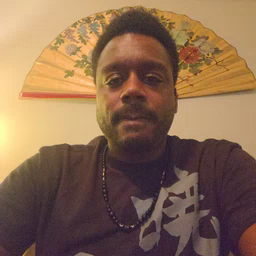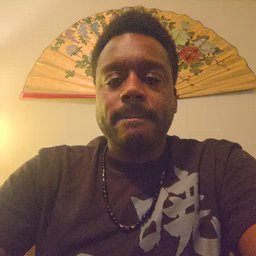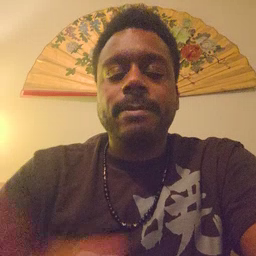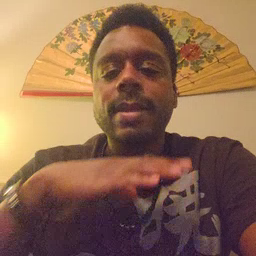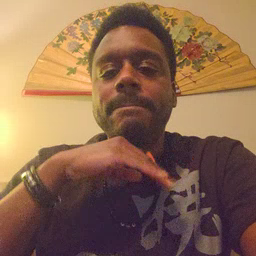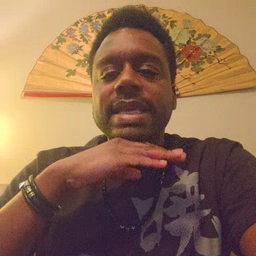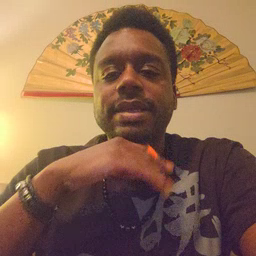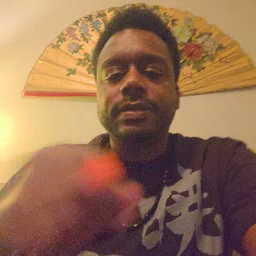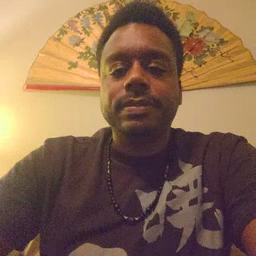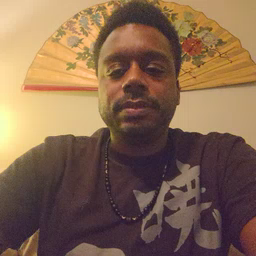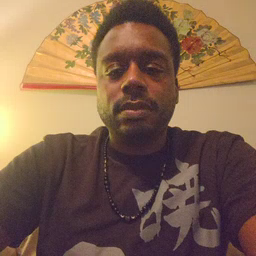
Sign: pig